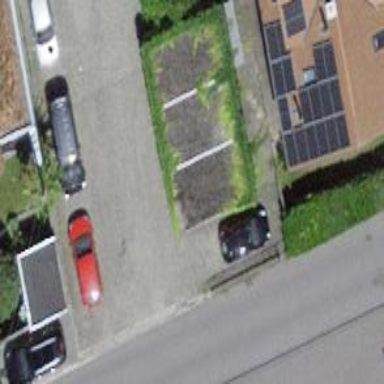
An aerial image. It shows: Group of garages.